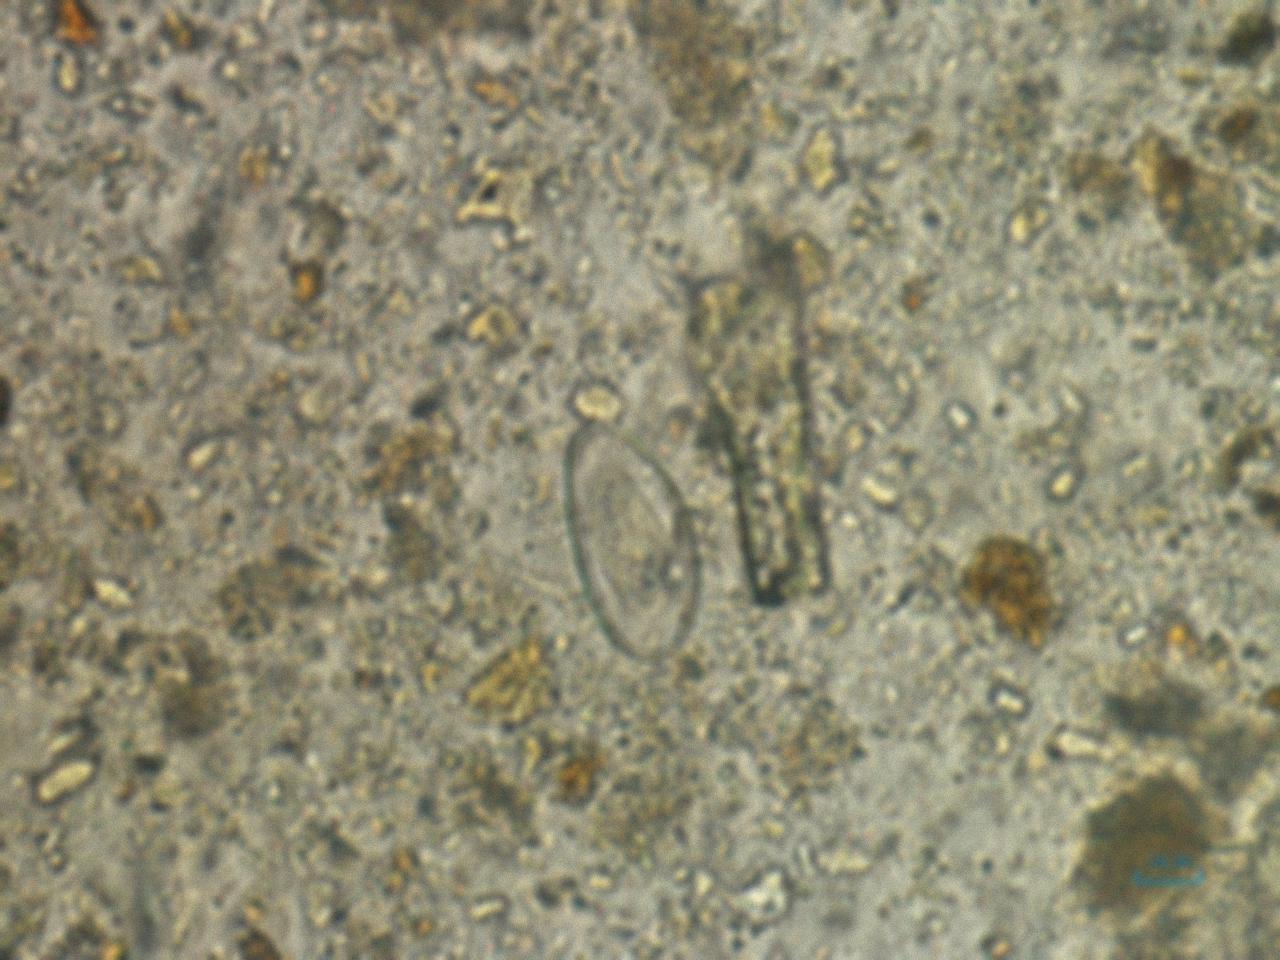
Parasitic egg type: Enterobius vermicularis